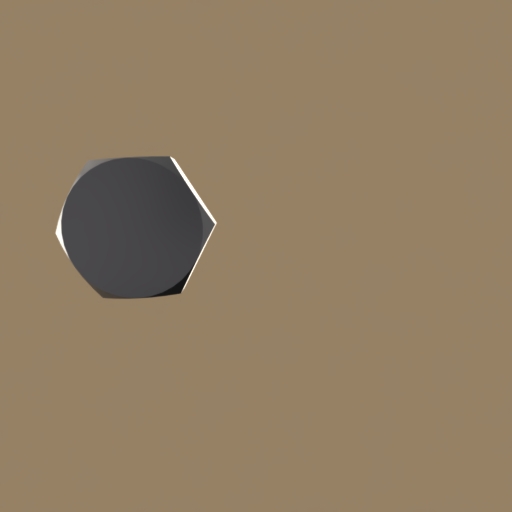
Label: bolt